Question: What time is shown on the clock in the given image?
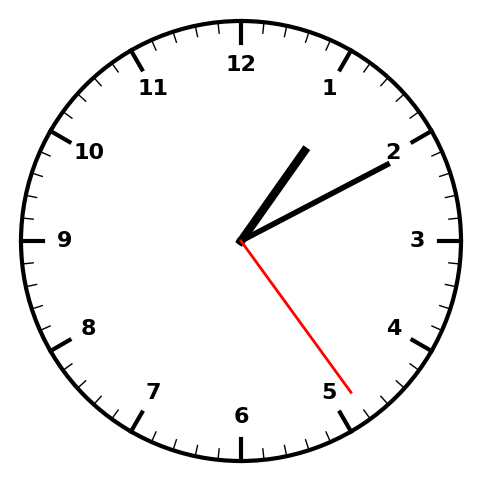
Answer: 01:10:24